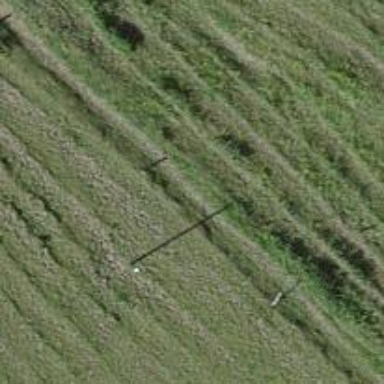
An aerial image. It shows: Power pole.